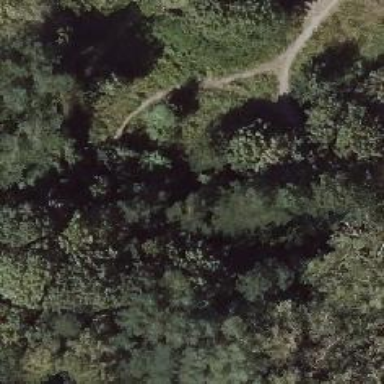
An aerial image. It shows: Dirt path.